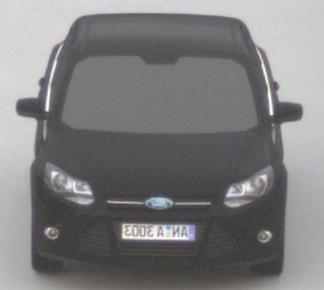
Make: Ford
Model: Focus 1.6 Ti-VCT
Detailed model: Focus (III)
Model produced from: 2011/09
Model produced until: 2014/09
Doors: 5
Color: black
Road condition: dry road
Daytime: sunrise or sunset
Contrast: low contrast